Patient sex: M
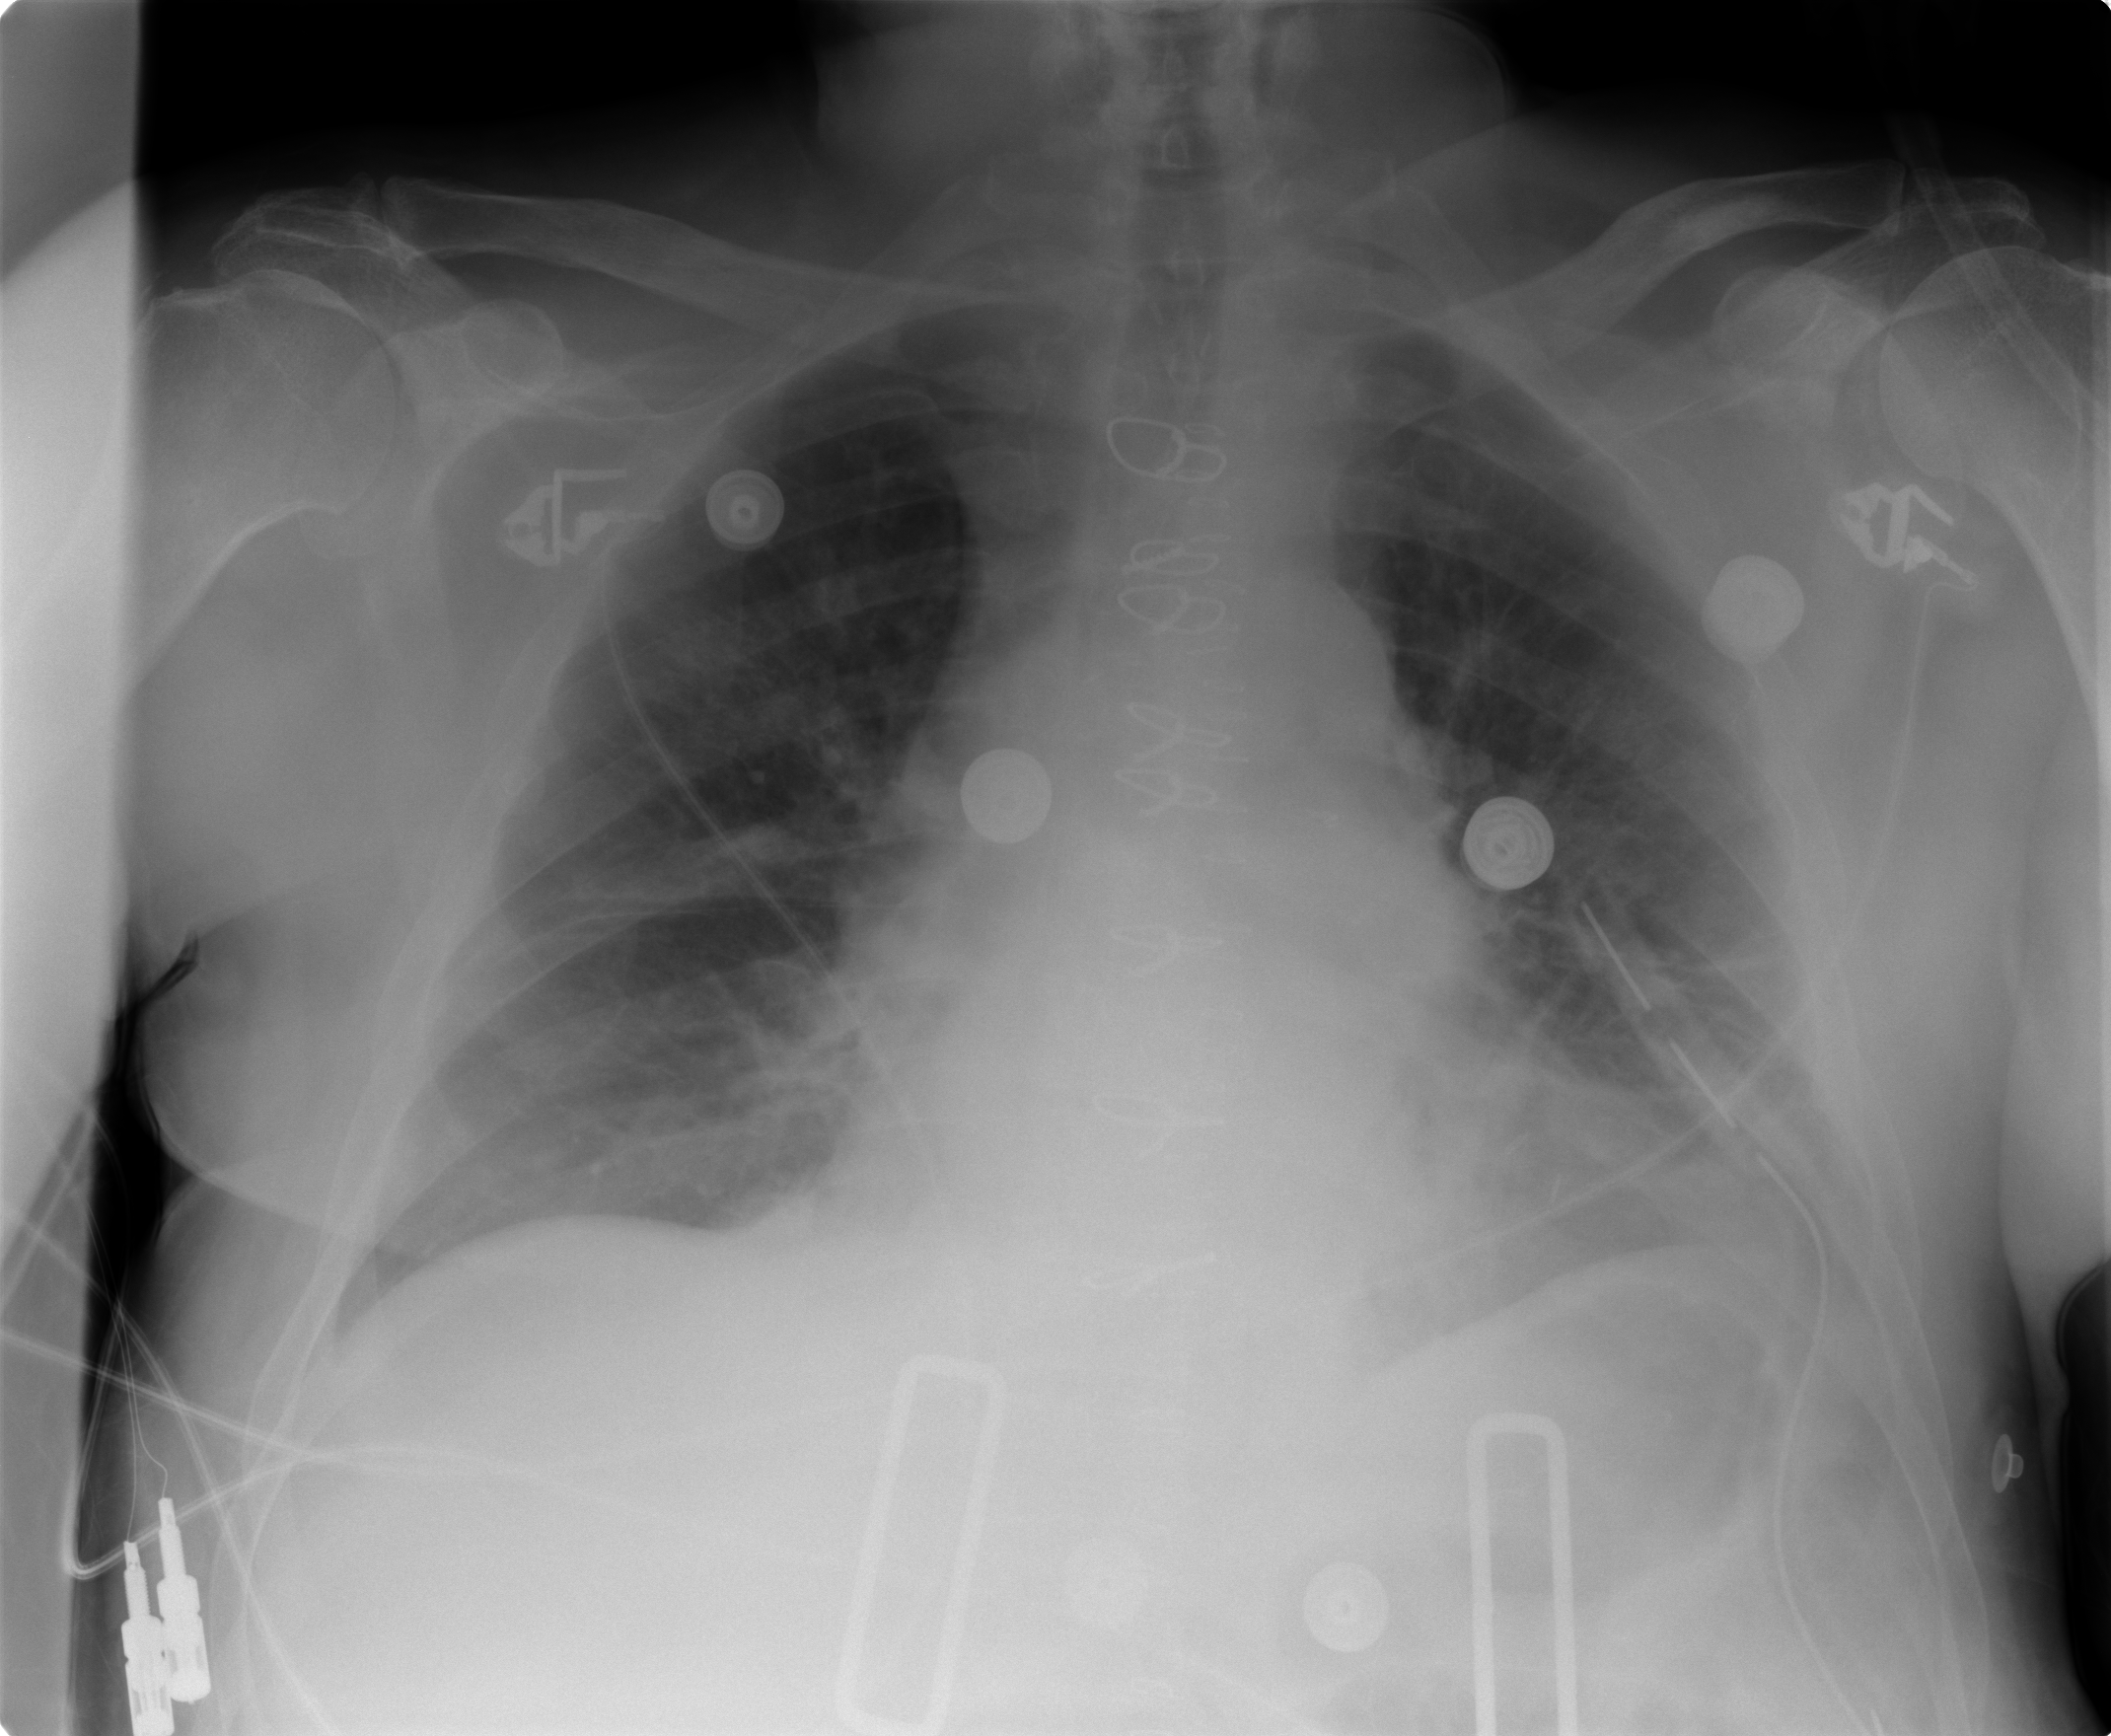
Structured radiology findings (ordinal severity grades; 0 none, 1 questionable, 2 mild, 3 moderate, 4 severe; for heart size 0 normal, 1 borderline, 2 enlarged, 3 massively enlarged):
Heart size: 0
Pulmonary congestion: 0
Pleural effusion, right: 0
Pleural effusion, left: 0
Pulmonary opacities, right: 0
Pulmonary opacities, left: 0
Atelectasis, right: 2
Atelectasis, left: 2